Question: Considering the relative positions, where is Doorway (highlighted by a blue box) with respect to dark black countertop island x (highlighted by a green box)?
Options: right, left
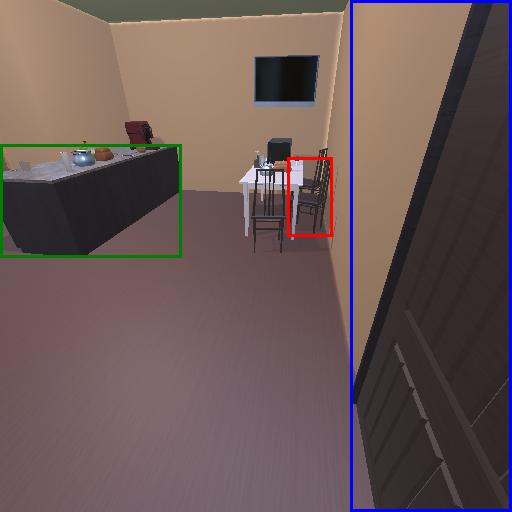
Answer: right